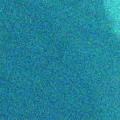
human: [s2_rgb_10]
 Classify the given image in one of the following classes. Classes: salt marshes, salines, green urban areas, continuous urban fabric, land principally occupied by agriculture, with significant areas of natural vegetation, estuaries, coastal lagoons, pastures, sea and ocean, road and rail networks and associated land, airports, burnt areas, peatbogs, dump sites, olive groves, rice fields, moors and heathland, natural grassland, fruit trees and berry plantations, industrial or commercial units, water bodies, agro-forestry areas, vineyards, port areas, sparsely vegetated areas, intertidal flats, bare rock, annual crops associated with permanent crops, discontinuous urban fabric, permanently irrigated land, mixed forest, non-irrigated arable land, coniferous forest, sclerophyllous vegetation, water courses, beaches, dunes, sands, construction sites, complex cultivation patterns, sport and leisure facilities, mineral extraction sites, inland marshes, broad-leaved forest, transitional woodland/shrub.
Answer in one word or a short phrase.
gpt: sea and ocean